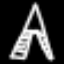
Label: The Eiffel Tower